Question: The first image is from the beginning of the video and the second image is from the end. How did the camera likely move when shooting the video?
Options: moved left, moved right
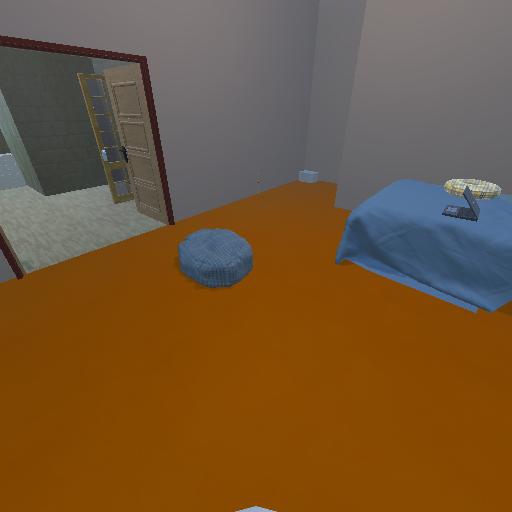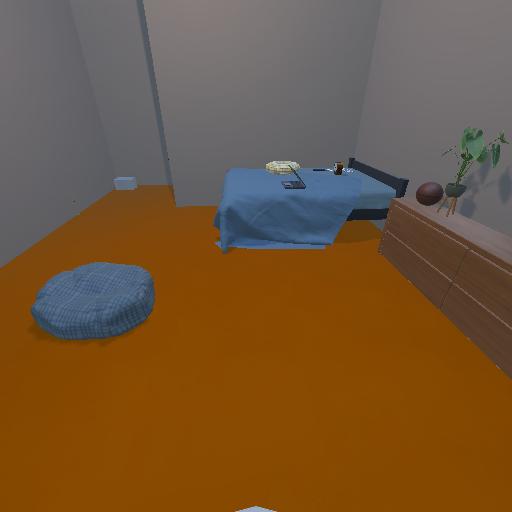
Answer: moved left